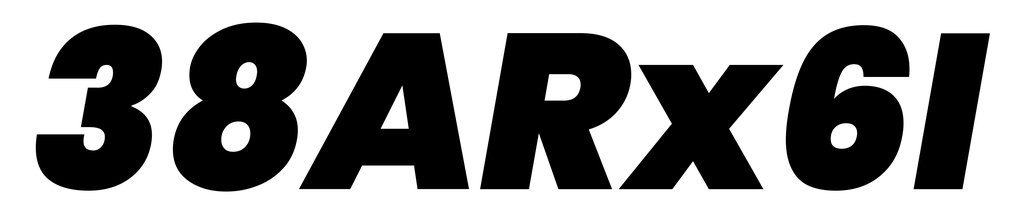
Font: Poppins-BlackItalic